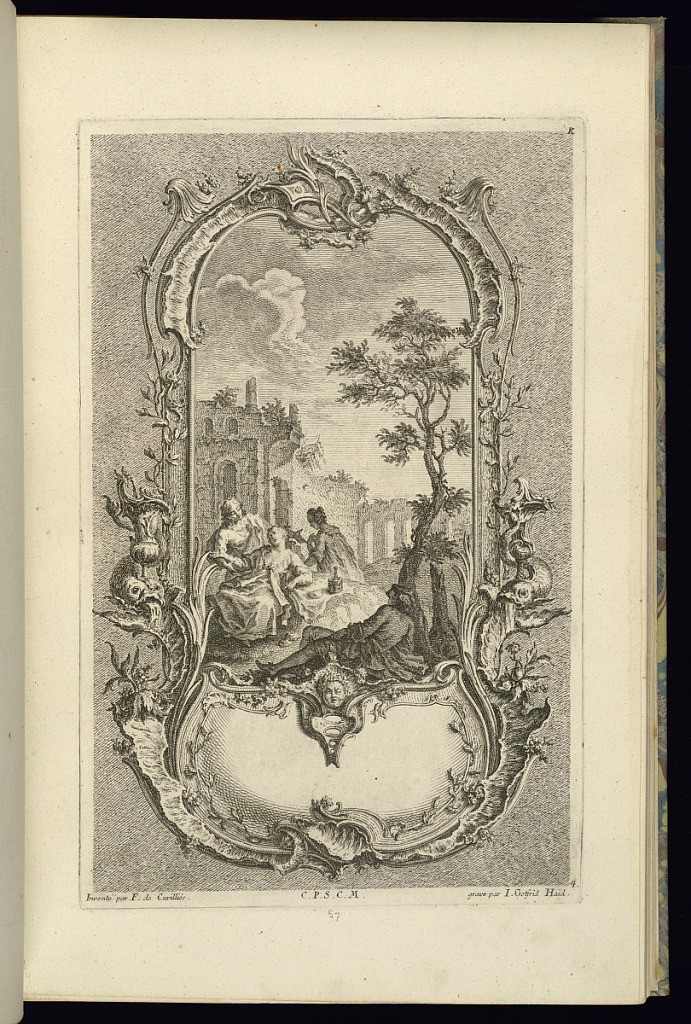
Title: Cartouche with Central Vignette
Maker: François de Cuvilliés the Elder, Belgian, 1695 - 1768
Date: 1745
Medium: Etching and engraving on off-white laid paper
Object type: Print
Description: Design for a cartouche with an upper and lower compartment. The upper compartment contains a scene of figures in fancy costume, lounging and drinking from glasses in a landscape. The cartouche is comprised of ornament elements including scrolls, rinceaux, dolphins, urns, vines, mascaron, and shells. The plate is signed and numbered.